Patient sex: M
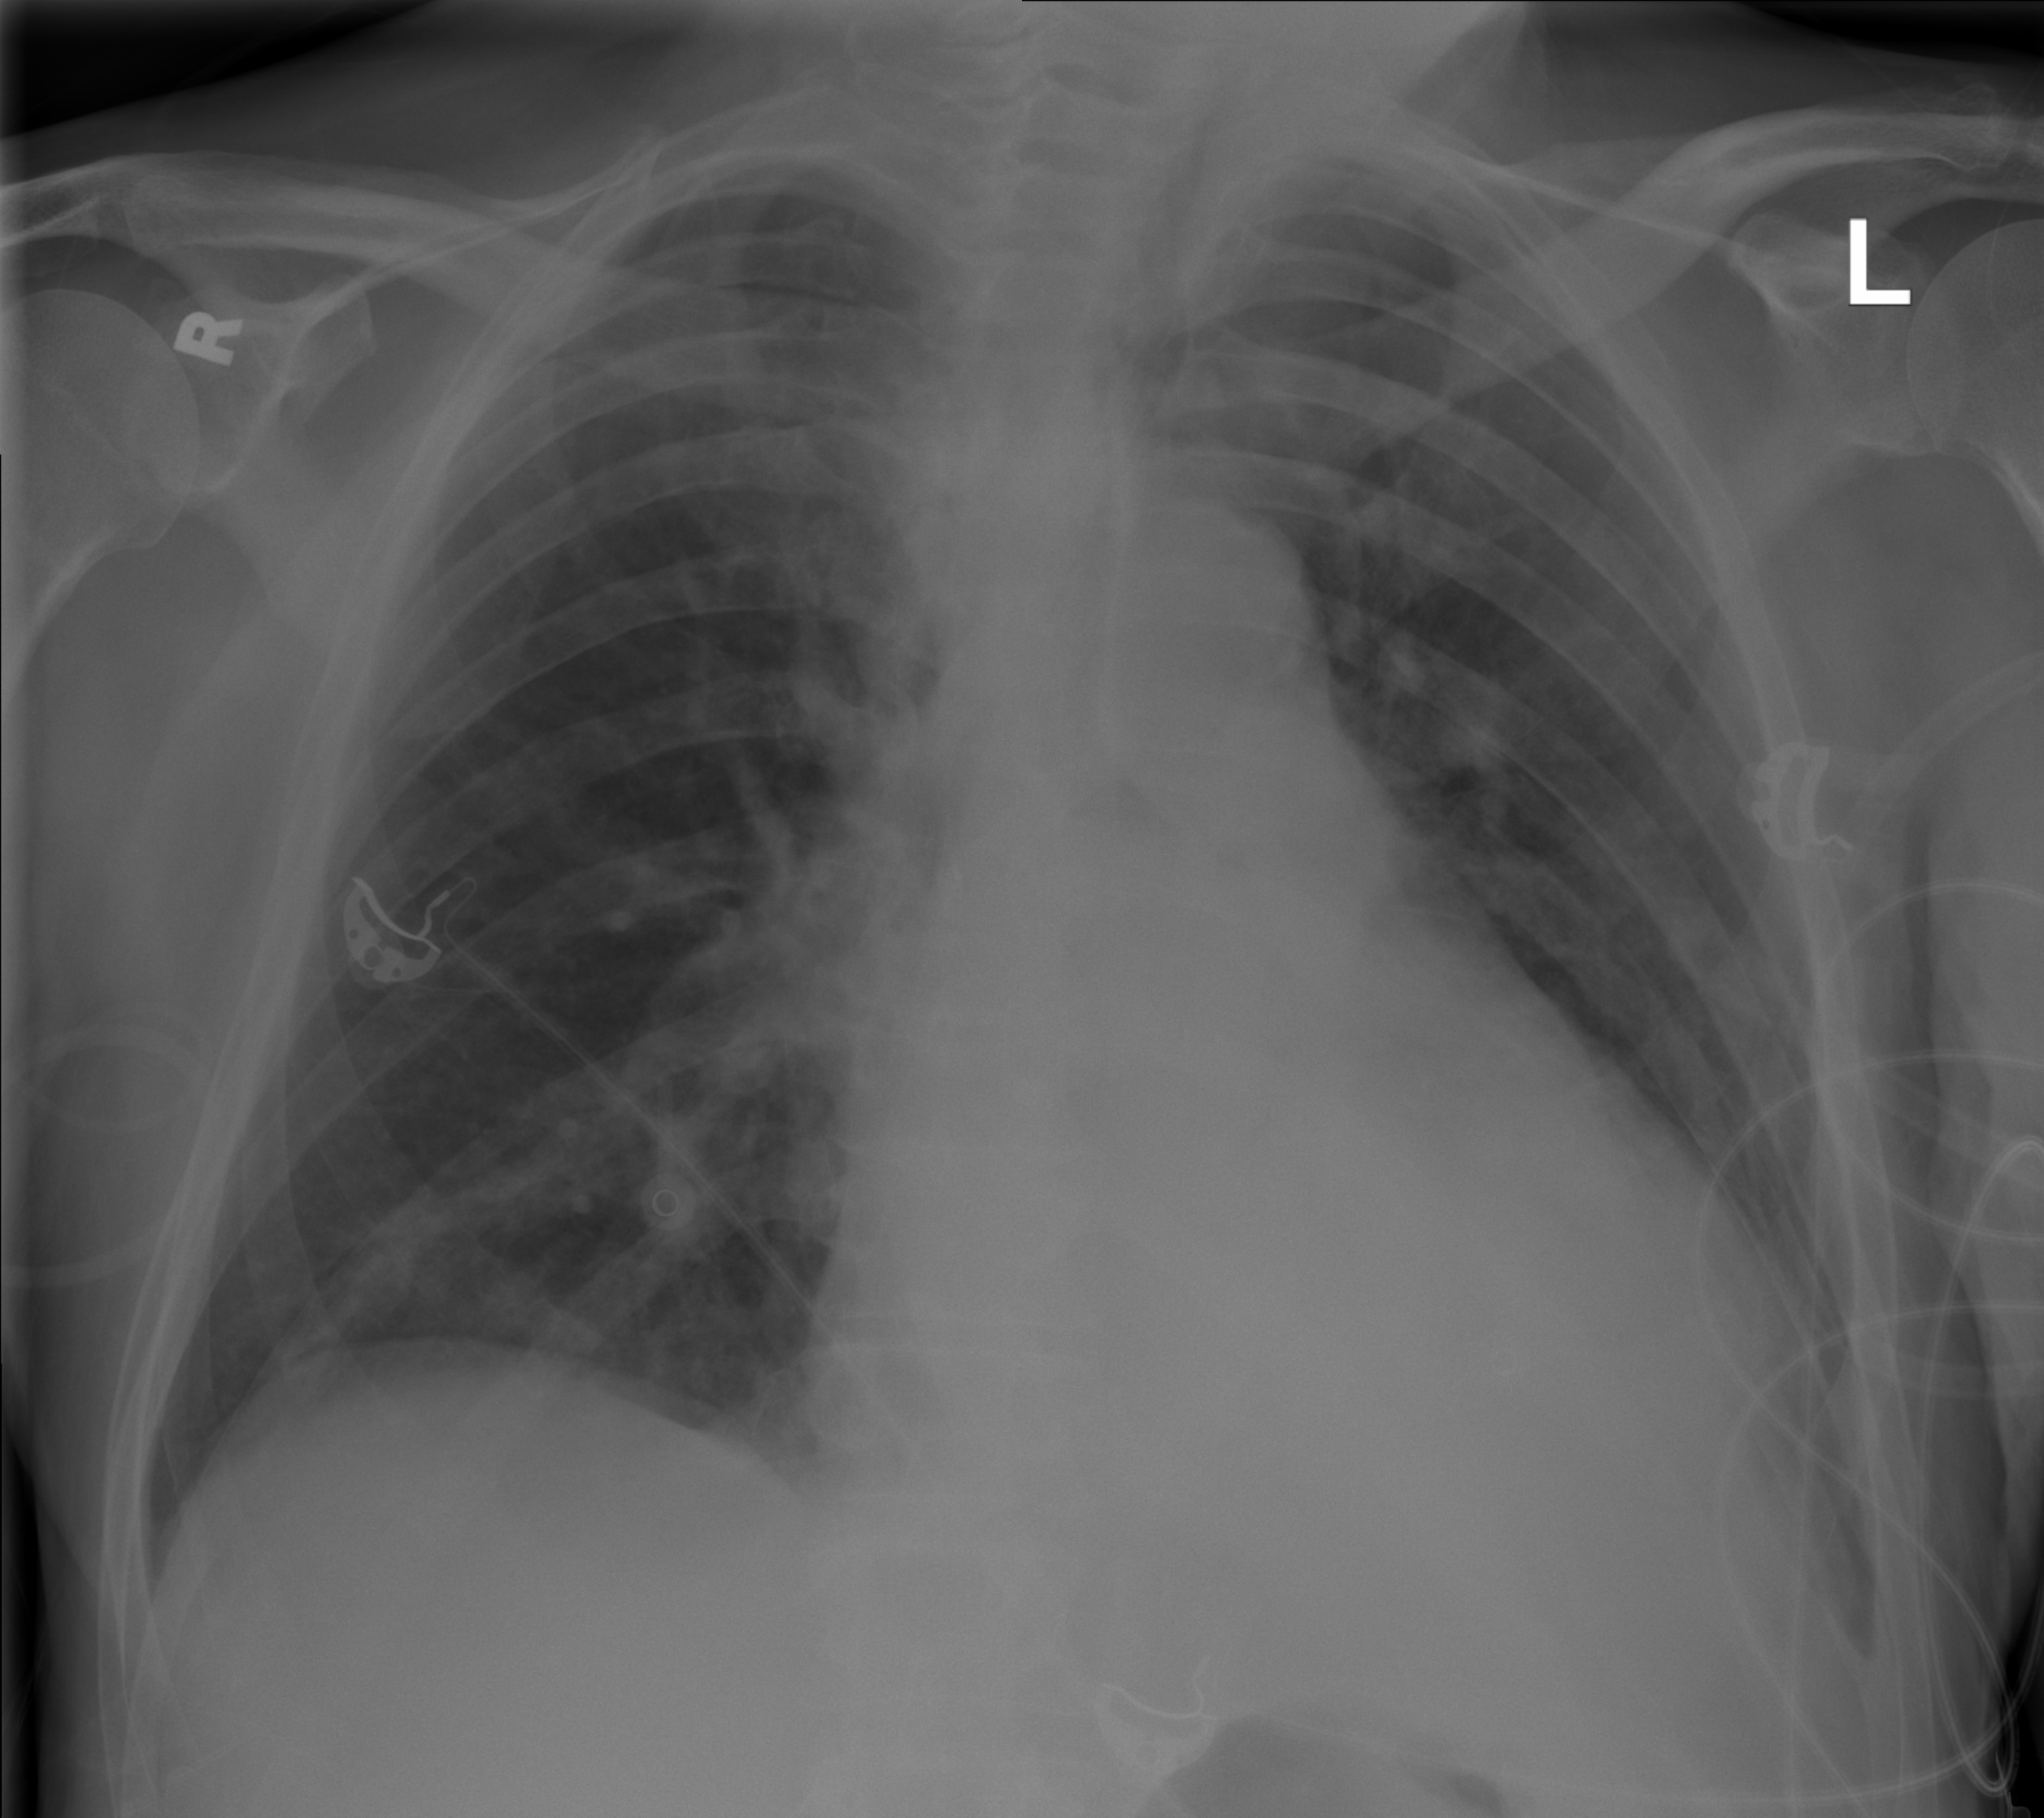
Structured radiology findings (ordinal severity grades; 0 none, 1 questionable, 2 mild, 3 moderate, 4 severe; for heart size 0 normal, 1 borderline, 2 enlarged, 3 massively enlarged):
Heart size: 2
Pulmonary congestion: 0
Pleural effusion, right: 0
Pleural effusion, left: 0
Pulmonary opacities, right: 0
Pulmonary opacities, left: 0
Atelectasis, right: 2
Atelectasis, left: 0